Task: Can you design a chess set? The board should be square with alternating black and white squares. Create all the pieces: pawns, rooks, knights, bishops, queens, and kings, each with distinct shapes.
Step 3059:
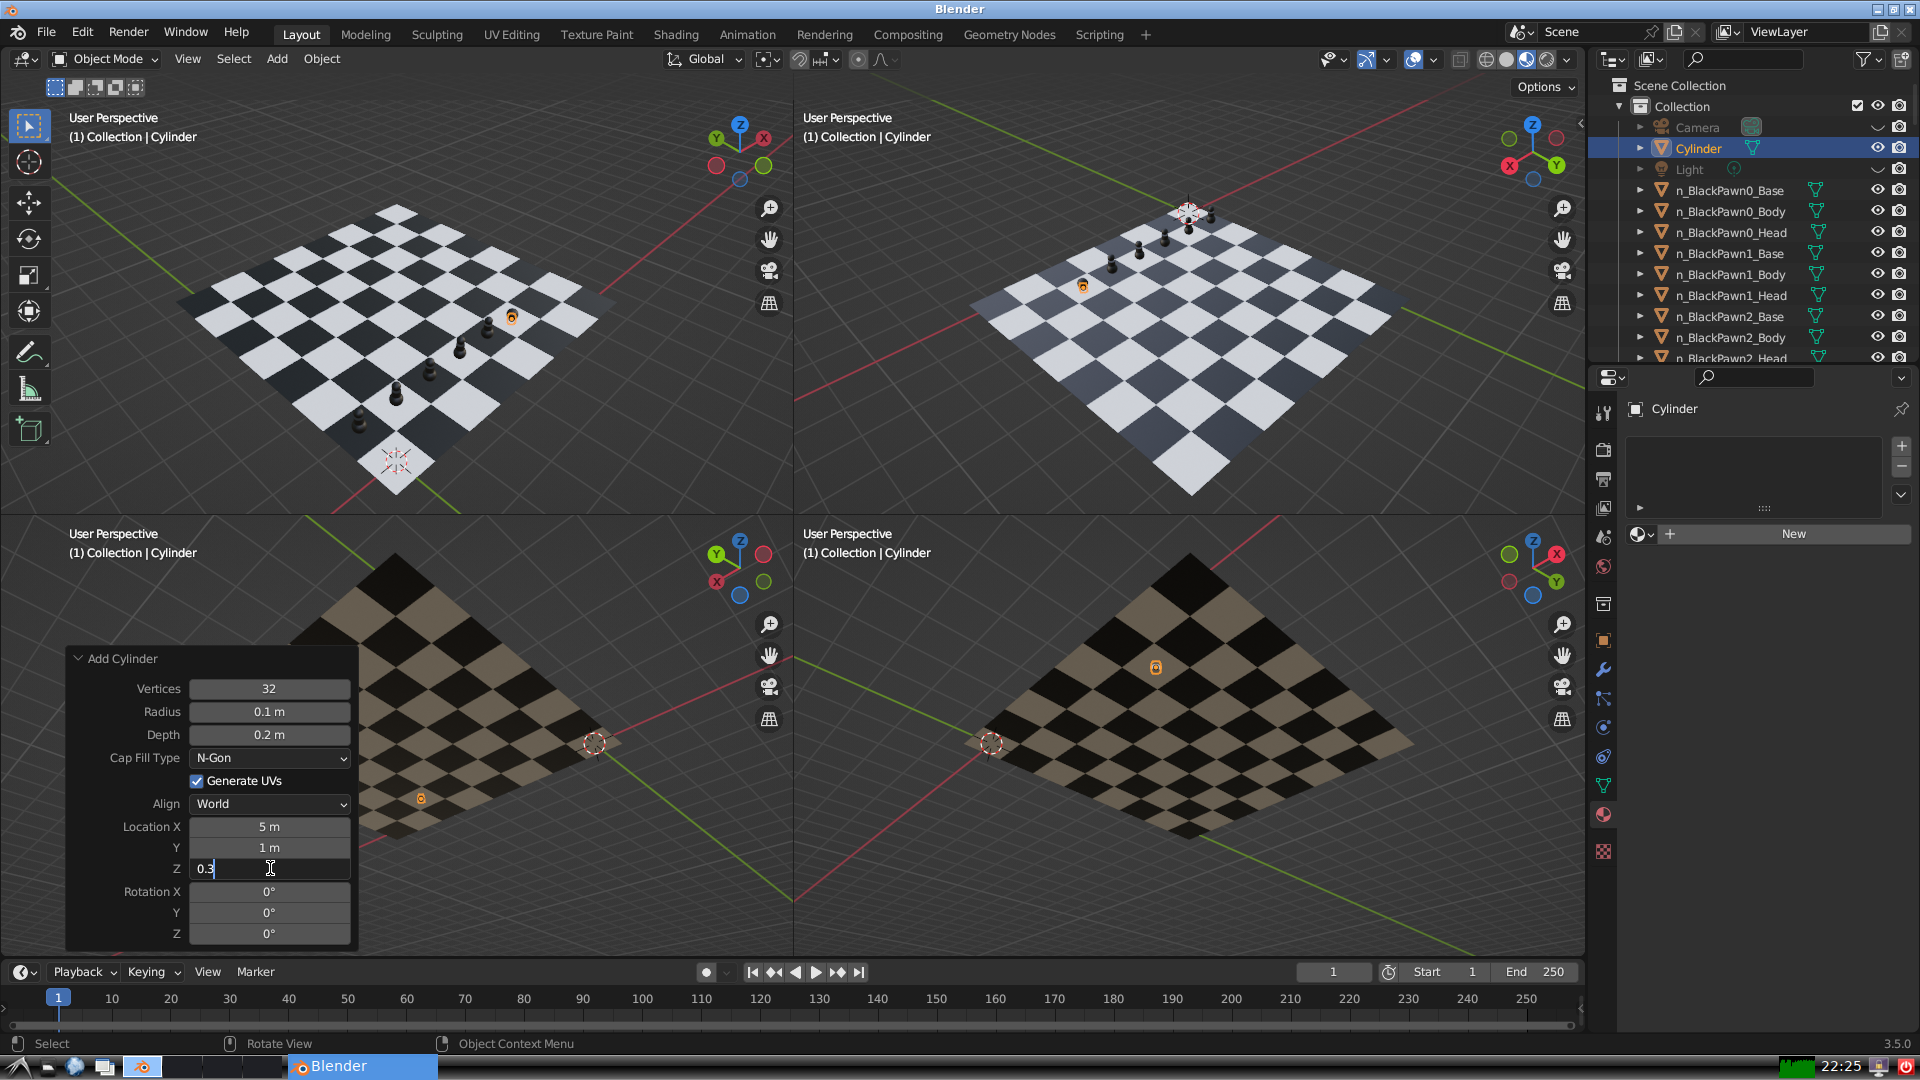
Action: {"key_press": ['Return']}